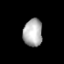
Tissue: prostate
Cell type: T cells
Senescence score: 0.3008
Nuclear area (px): 519
Mean DAPI intensity: 175.335